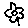
Label: flower